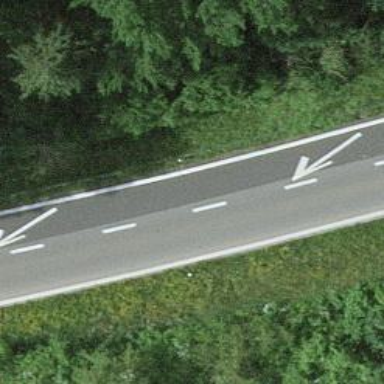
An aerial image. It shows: Asphalt motorway link.